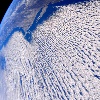
Label: cloud